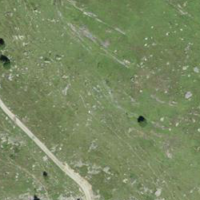
EUNIS habitat code: 26
Species observed at this site:
Rhododendron ferrugineum